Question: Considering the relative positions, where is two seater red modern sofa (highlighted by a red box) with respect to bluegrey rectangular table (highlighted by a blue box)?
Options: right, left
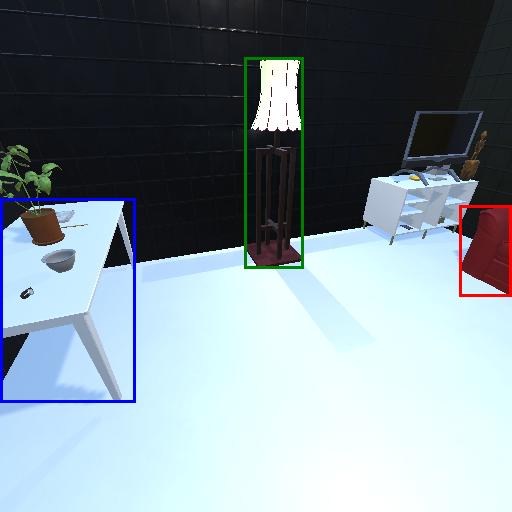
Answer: right